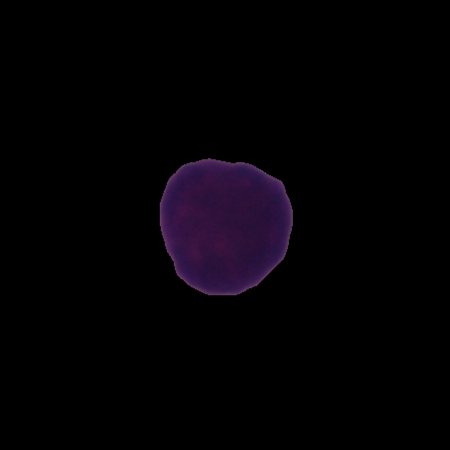
Label: healthy